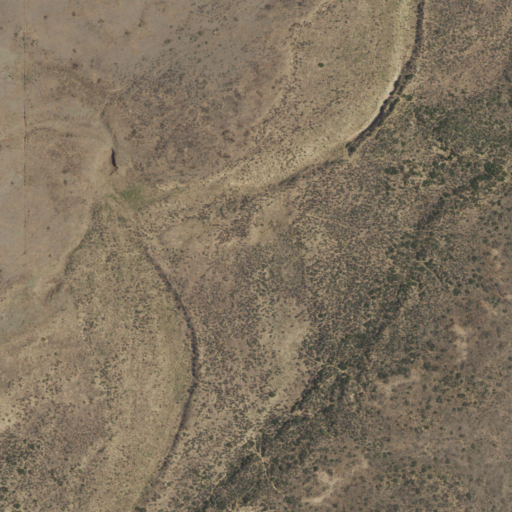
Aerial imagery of valley in New Mexico named Fullingim Draw containing shrub and grassland